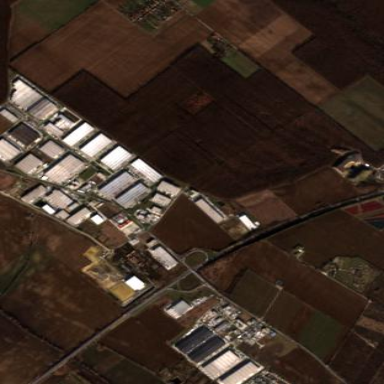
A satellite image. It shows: Industrial area with warehouse.